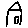
Label: house